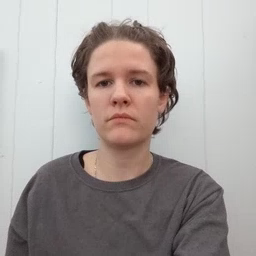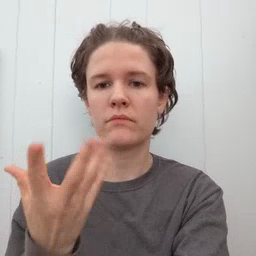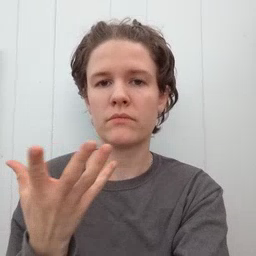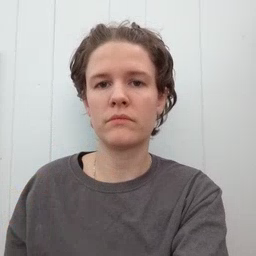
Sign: many